Question:
Im doing this question and some clarification would be super helpful. What exactly would an overflow entail? If when converting to decimal notation an extra bit would be needed? Fro part 3 "consider the bits as two's complement numbers" does he mean find the 2's complement? Thanks a bunch.
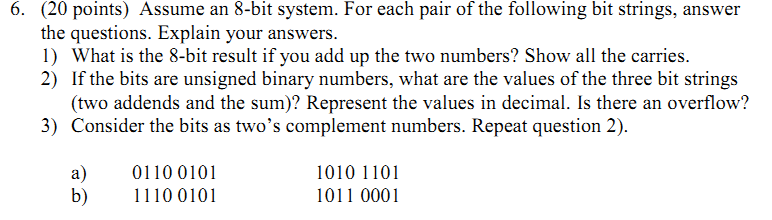
Answer: For number 3 he does not mean find the 2's complement. He is telling you to treat the values as signed numbers using 2's complement notation. That would mean the first value in a) is positive and the other three are negative.
For overflow it is different for 2 and 3. For 2, unsigned numbers, overflow occurs if there is a carry out of the high bit. For 3, 2's complement signed numbers, overflow occurs if the sign of the result is not correct. For example, if you add two positive numbers and the result is negative, there was overflow.